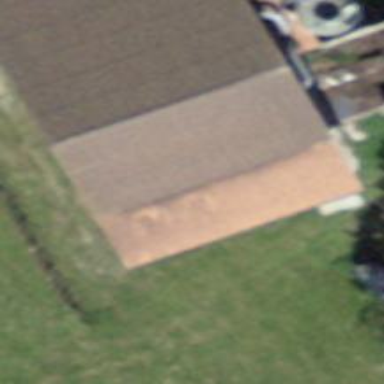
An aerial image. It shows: Rural barn.